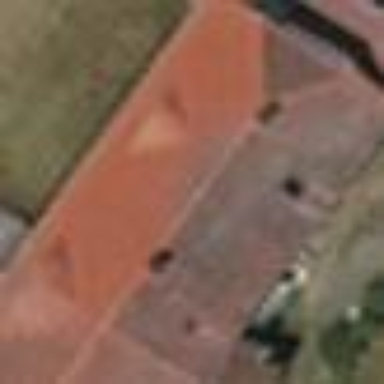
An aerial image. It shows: Semi-detached house.